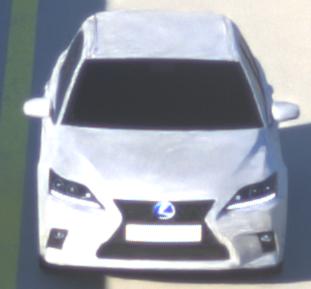
Make: Lexus
Model: CT 200h
Detailed model: CT (A10)
Model produced from: 2014/03
Model produced until: 2017/10
Doors: 5
Color: white
Road condition: dry road
Daytime: sunrise or sunset
Contrast: medium contrast